Question: I am creating a Java application which exists out of a jFrame that is empty upon start and can include an undefined amount of instances of a jPanel. image:

The idea is that every time the user presses 'Nieuw subnet aanmaken' a new instance of the object Subnet is made, and is stored in a arraylist. The user enters data through a series of pop-ups.
After the creation of the object a jPanel 'Netwerk' is created, with the goal of displaying the network's details. Is it possible that I supply that jPanel with a integer specifying the location of its correcponding 'Subnet' (the logical class, containing, subnetmask, name, ..) in the list that is kept in the jFrame, so that it can acces and write to that instance in the list?
Like:
'''
private void jButton_NetwerkenActionPerformed(java.awt.event.ActionEvent evt) {
//create new subnet in the arraylist at location i
//..
//then make a new panel and suply it with the index of its subnet object in the arraylist
this.jPanel1.add(new Netwerk(i));
}
'''
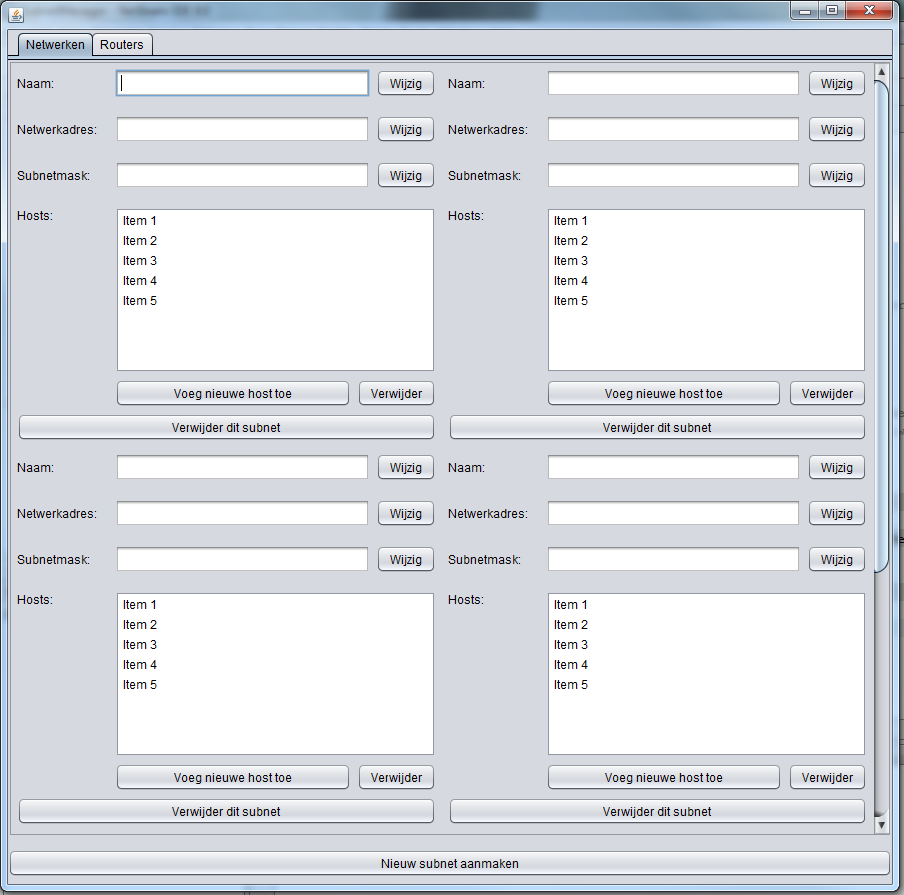
Answer: I ended up fixing the issue by keeping a list of my Netwerk instances and applying a ActionListener for every button on the Netwerk panels, and keeping the logic in my jFrame, I don't know if it is good practice, but it does the job.
Code when the button 'Nieuw Subnet Aanmaken' is pressed:
'''
private void jButton_NetwerkenActionPerformed(java.awt.event.ActionEvent evt) {
try {
bedrijf.addSubnet(netwerkNaam, netwerkAdres, subnetmask);
} catch(IllegalArgumentException | NullPointerException e) {
JOptionPane.showMessageDialog(null, "Fout: " + e.getMessage(), "Error!", JOptionPane.PLAIN_MESSAGE);
}
this.refreshScreen();
}
'''
code for the refreshScreen method:
'''
Bedrijf bedrijf;
List<Netwerk> panelen = new ArrayList<>();
//...
private void refreshScreen() {
//reset list with panels
panelen.clear();
//init counter
int i = 0;
List<Subnet> subnets = bedrijf.getSubnets();
//empty the interface
jPanel1.removeAll();
//create a 'Netwerk' jPanel for each subnet
for (Subnet element : subnets) {
Netwerk n = new Netwerk(element.getNaam(), element.getNetwerkAdres(), element.getSubnetMask(), element.getHosts());
final int finalI = i;
i++;
//<editor-fold defaultstate="collapsed" desc="ActionListenersKnoppen">
n.jButton_Naam.addActionListener(new java.awt.event.ActionListener() {
@Override
public void actionPerformed(java.awt.event.ActionEvent evt) {
jButton_In_Panel_ActionPerformed(evt, finalI, "jButton_Naam");
}
});
//... some more ActionListeners here ...
n.jButton_VerwijderSubnet.addActionListener(new java.awt.event.ActionListener() {
@Override
public void actionPerformed(java.awt.event.ActionEvent evt) {
jButton_In_Panel_ActionPerformed(evt, finalI, "jButton_VerwijderSubnet");
}
});
//</editor-fold>
jPanel1.add(n);
panelen.add(n);//thanks to Oscar Ryz @ http://stackoverflow.com/questions/370310/java-get-jpanel-components
}
repaint();
}
'''
A int 'FinalI' is used to keep track of which jPanel the pressed button belongs to.